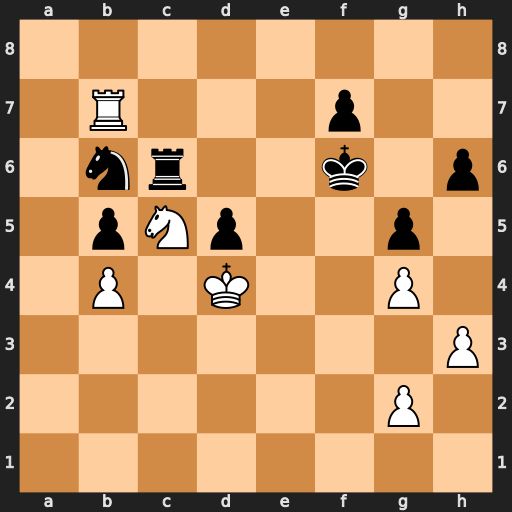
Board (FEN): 8/1R3p2/1nr2k1p/1pNp2p1/1P1K2P1/7P/6P1/8
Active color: w
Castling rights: -
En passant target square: -
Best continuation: Rxb6 Rxb6 Nd7+ Ke6 Nxb6